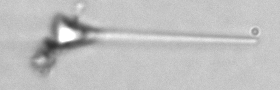
Label: Asterionellopsis_glacialis